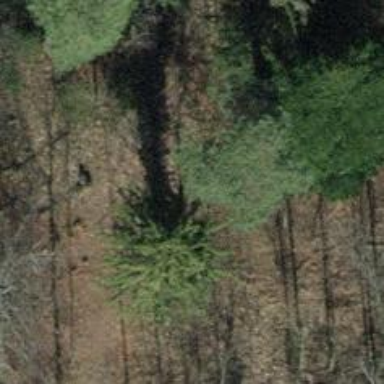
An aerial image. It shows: Brown bench.